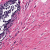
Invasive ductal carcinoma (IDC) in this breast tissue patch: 0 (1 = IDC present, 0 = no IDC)